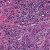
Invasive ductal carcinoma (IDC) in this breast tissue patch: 1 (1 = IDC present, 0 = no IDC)